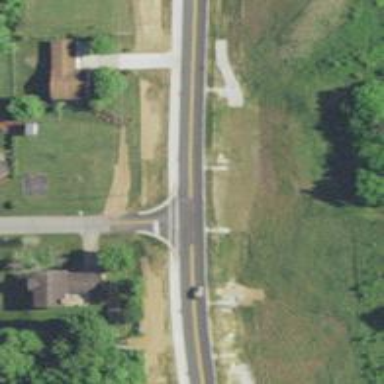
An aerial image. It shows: Uncontrolled road crossing.